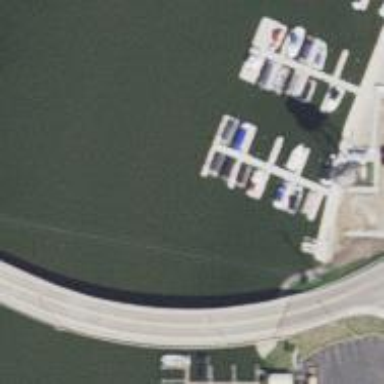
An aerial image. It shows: Man-made pier.